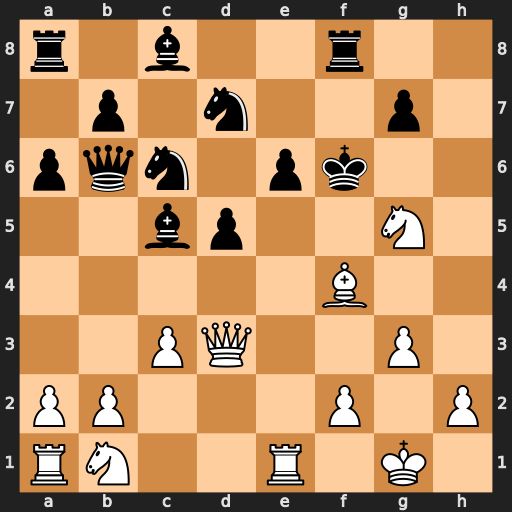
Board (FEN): r1b2r2/1p1n2p1/pqn1pk2/2bp2N1/5B2/2PQ2P1/PP3P1P/RN2R1K1
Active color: w
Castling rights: -
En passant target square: -
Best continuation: Rxe6#